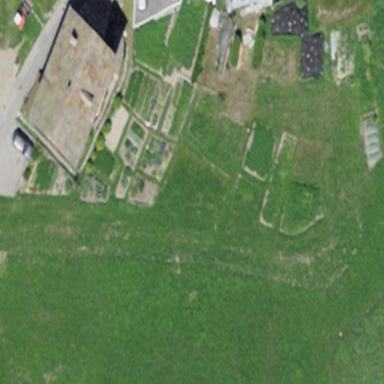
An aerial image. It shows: Allotments area.